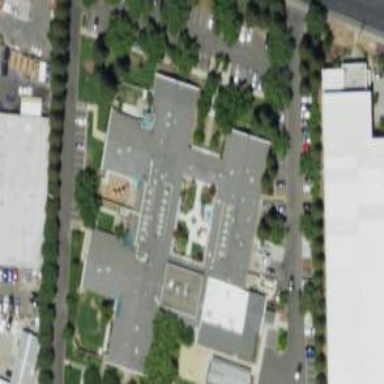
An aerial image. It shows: Healthcare facility identified as hospital.